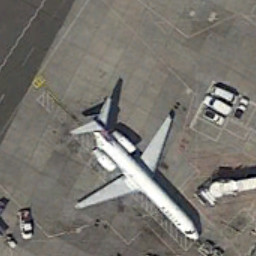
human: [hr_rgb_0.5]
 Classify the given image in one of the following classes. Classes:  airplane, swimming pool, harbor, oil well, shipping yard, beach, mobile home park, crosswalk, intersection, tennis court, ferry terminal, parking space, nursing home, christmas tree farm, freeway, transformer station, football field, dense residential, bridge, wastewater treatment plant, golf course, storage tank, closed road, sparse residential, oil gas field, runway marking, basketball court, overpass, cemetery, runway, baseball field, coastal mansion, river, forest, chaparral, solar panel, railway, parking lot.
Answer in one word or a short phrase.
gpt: airplane